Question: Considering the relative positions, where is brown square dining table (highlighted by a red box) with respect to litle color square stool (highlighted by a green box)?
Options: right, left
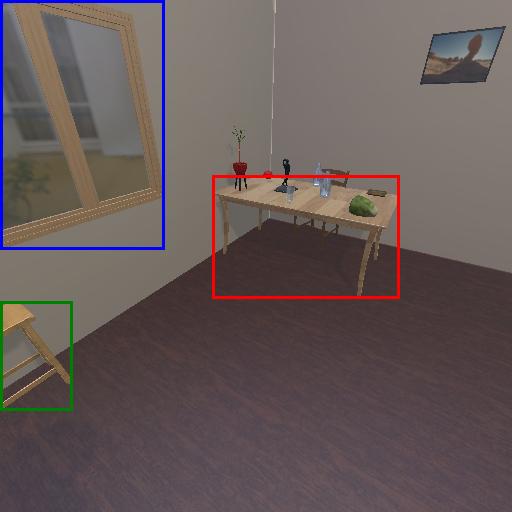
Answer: right